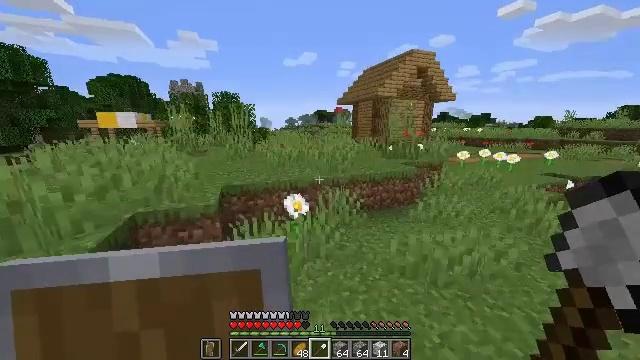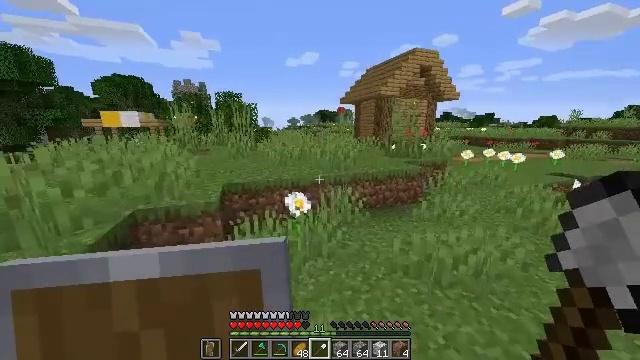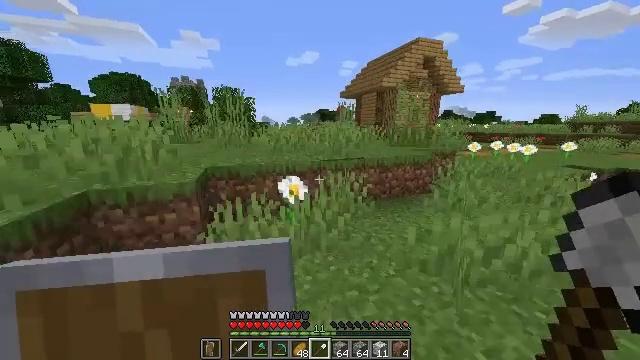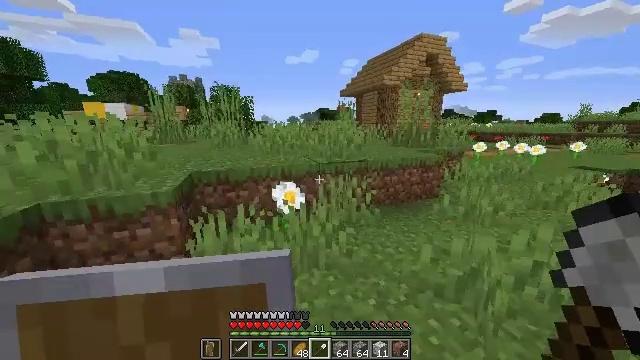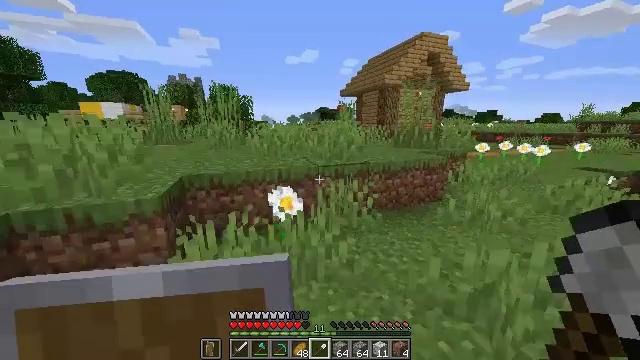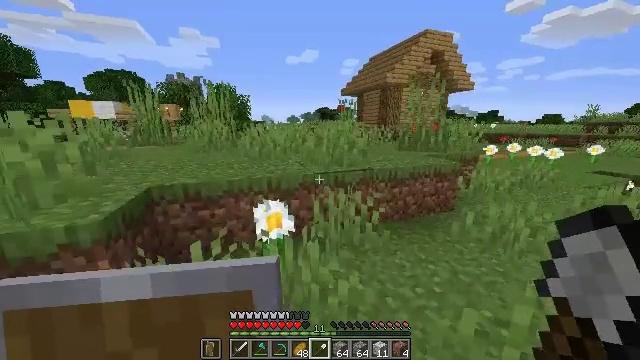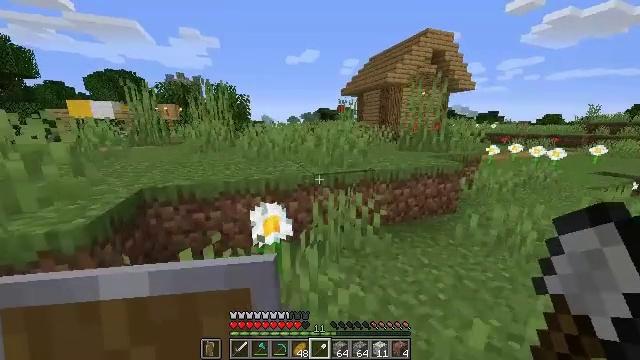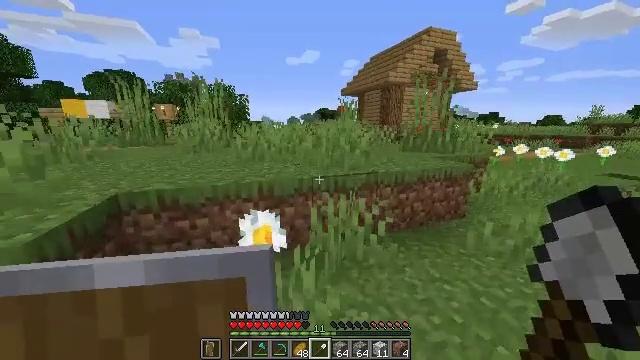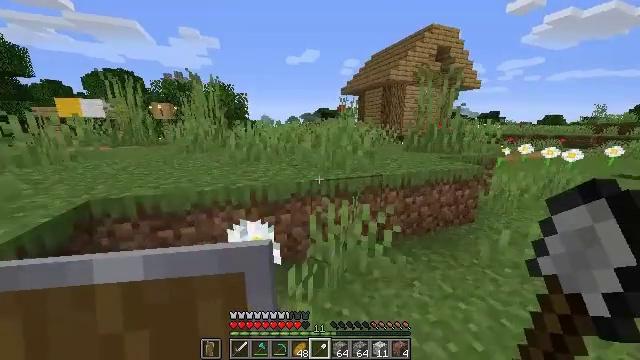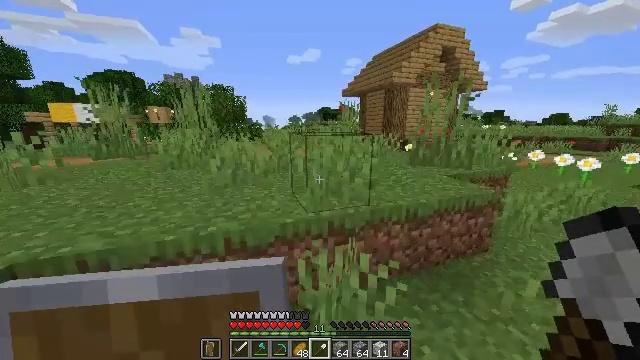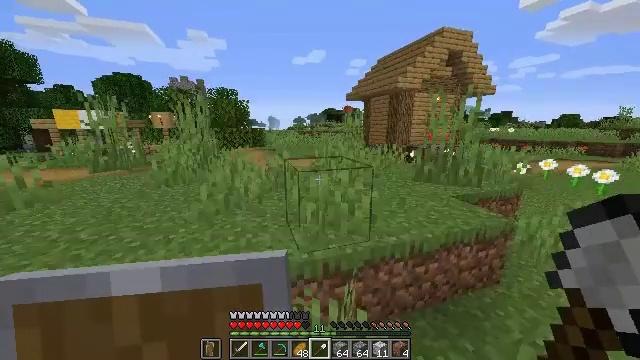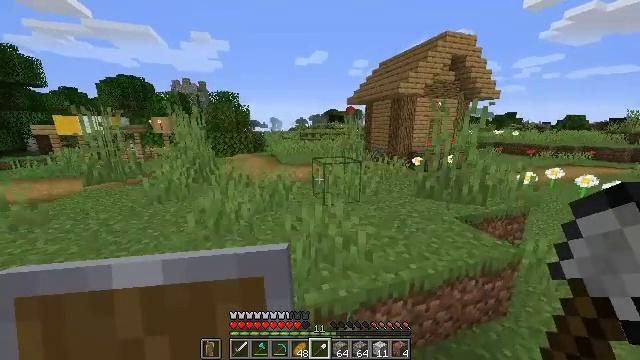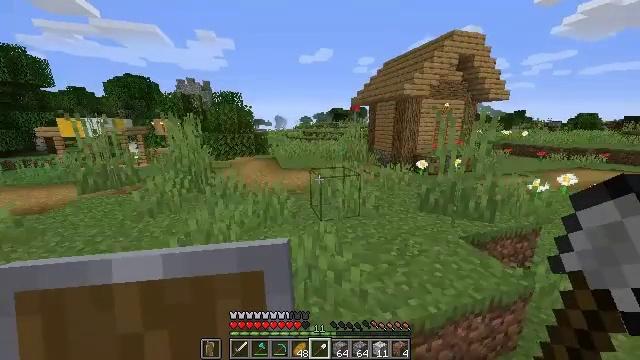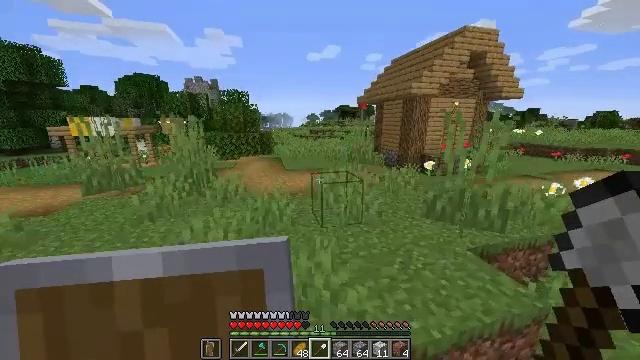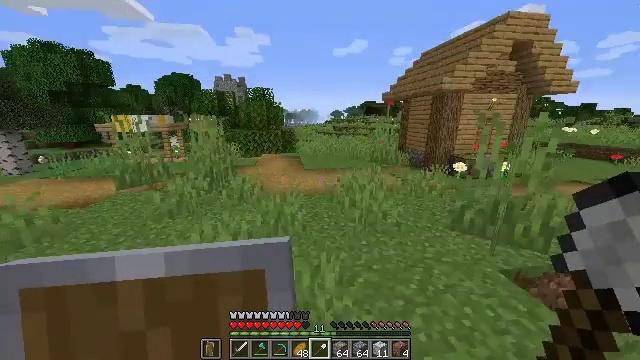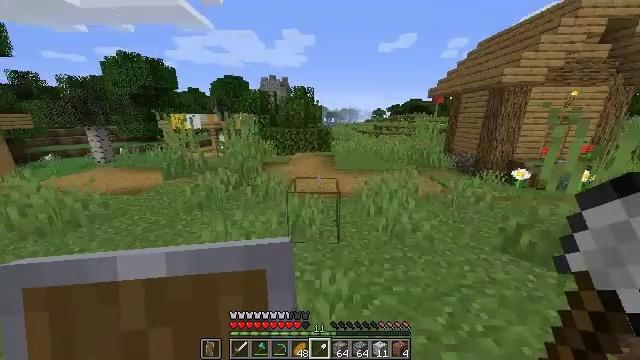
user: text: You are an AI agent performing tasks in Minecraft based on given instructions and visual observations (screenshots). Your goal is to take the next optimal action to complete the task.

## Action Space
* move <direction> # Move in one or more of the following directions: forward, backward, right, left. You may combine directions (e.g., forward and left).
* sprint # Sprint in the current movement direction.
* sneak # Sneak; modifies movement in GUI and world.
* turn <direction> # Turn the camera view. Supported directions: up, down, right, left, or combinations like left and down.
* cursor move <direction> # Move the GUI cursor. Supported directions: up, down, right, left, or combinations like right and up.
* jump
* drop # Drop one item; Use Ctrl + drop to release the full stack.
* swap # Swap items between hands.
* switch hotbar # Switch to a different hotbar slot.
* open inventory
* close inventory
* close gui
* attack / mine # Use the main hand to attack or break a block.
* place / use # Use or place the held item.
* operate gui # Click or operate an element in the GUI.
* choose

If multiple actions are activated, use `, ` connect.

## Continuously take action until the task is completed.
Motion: motion action
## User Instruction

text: Left click on the blast furnace to break it.
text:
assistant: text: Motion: move forward
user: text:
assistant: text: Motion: move forward
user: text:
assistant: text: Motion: move forward
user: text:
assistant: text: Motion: move forward
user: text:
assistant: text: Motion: move forward
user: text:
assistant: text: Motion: move forward
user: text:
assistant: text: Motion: move forward
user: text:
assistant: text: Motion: move forward and move right
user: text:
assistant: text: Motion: move forward and move right, jump
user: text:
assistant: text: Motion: move forward and move right, turn left, jump
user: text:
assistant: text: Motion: move forward and move right, jump
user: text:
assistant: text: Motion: move forward and move right, turn left, jump
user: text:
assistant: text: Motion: move forward and move right, turn left, jump
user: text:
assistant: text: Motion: move forward and move right, turn left, jump
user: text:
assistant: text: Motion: move forward and move right, turn left
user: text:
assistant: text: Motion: move forward and move right, turn left
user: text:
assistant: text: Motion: move forward and move right, turn left
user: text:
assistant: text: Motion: move forward and move right, turn left
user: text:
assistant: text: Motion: move forward and move right, turn left
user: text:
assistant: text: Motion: move forward and move right, jump
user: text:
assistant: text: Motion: move forward and move right, jump
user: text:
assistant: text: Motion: move forward and move right, jump
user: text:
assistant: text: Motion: move forward and move right, jump
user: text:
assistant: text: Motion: move forward and move right, jump
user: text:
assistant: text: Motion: move forward and move right, jump
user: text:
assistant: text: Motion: move forward and move right
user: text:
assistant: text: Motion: move forward and move right
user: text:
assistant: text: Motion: move forward and move right
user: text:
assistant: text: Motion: move forward and move right, turn right
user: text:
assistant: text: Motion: move right, turn right